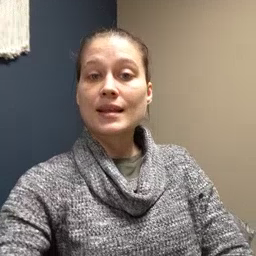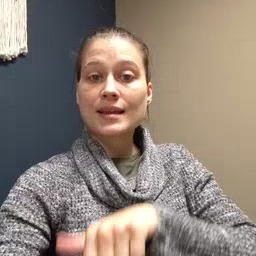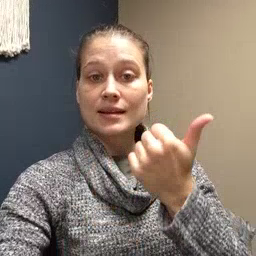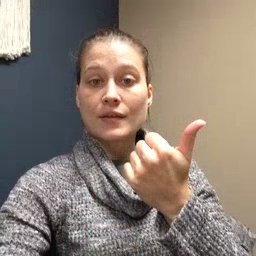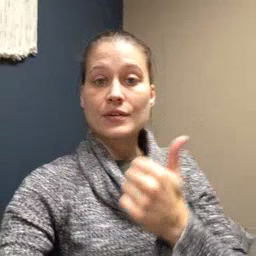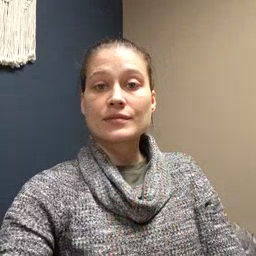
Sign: another